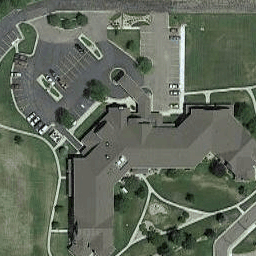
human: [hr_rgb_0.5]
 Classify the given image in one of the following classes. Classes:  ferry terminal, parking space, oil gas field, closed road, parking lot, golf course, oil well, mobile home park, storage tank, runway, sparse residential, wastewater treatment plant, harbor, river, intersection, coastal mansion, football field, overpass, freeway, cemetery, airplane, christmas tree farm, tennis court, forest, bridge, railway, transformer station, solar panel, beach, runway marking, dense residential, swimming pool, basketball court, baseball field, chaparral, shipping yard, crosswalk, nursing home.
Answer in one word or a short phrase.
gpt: nursing home